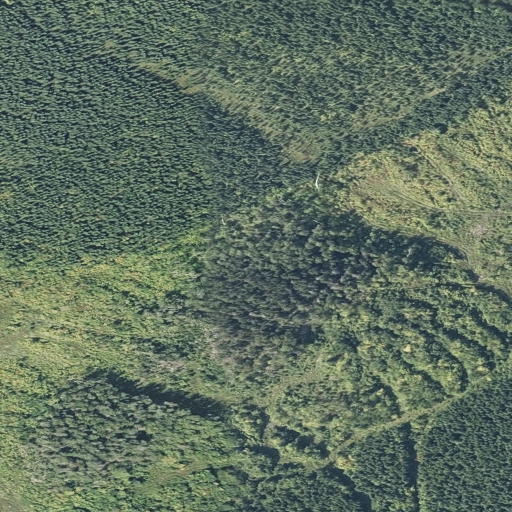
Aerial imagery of ridge(s) in Maine named Camera Ridge containing evergreen forest, shrub, deciduous forest, and mixed forest